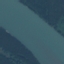
Land use / land cover: River